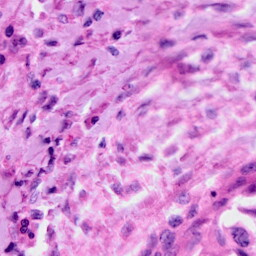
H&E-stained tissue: Cervix